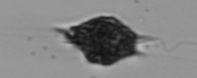
Label: Dictyocha